Question: I follow this <URL> to clone a maven android library :
therefore , 'maven-android-sdk-deployer' must be installed before:
When i reach the 3rd step ,I try this :
'''
mvn -pl com.simpligility.android.sdk-deployer:android-19 -am install
'''
However i get the following OUTPUT:
'''
[INFO] Scanning for projects...
[INFO] ------------------------------------------------------------------------
[INFO] Reactor Build Order:
[INFO]
[INFO] Maven Android SDK Deployer
[INFO] Android Platforms
[INFO] Android Platform 4.4 API 19
[INFO]
[INFO] ------------------------------------------------------------------------
[INFO] Building Maven Android SDK Deployer 2.4.0
[INFO] ------------------------------------------------------------------------
[INFO]
[INFO] --- maven-enforcer-plugin:1.3.1:enforce (enforce-maven) @ maven-android-sdk-deployer ---
[WARNING] Rule 0: org.apache.maven.plugins.enforcer.RequireMavenVersion failed with message:
Check for Maven version >=3.1.1 failed. Upgrade your Maven installation.
[INFO] ------------------------------------------------------------------------
[INFO] Reactor Summary:
[INFO]
[INFO] Maven Android SDK Deployer ........................ FAILURE [1.073s]
[INFO] Android Platforms ................................. SKIPPED
[INFO] Android Platform 4.4 API 19 ....................... SKIPPED
[INFO] ------------------------------------------------------------------------
[INFO] BUILD FAILURE
[INFO] ------------------------------------------------------------------------
[INFO] Total time: 7.216s
[INFO] Finished at: Tue Apr 15 12:42:53 AST 2014
[INFO] Final Memory: 19M/223M
[INFO] ------------------------------------------------------------------------
[ERROR] Failed to execute goal org.apache.maven.plugins:maven-enforcer-plugin:1.3.1:enforce (enforce-maven) on project maven-android-sdk-deployer: Some Enforcer rules have failed. Look above for specific messages explaining why the rule failed. -> [Help 1]
[ERROR]
[ERROR] To see the full stack trace of the errors, re-run Maven with the -e switch.
[ERROR] Re-run Maven using the -X switch to enable full debug logging.
[ERROR]
[ERROR] For more information about the errors and possible solutions, please read the following articles:
[ERROR] [Help 1] http://cwiki.apache.org/confluence/display/MAVEN/MojoExecutionException
'''
Known that i have already added the Android SDK 'tools/', and 'platforms-tools/' folders in environment path variable.
'''
PATH=$PATH:/home/administrator/dev/adt-bundle-linux-x86_64-20140321/sdk/tools/:/home/administrator/dev/adt-bundle-linux-x86_64-20140321/sdk/platform-tools/
'''
And Also :
'''
export ANDROID_HOME=/home/administrator/dev/adt-bundle-linux-x86_64-20140321/sdk/
'''
Besdies, Android Support Library & Repository have been already installed

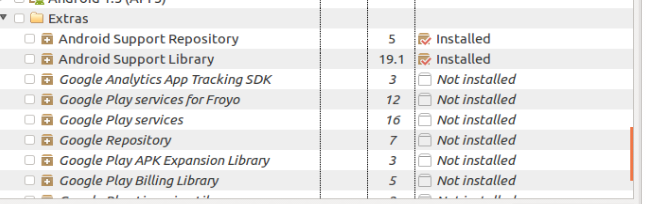
Answer: FOUND!
Maven Should be upgraded to >= 3.1.1
SEE : <URL>
'''
cd ~/Downloads
wget http://apache.mirrors.timporter.net/maven/maven-3/3.1.1/binaries/apache-maven-3.1.1-bin.tar.gz #Download Package
tar -xzvf apache-maven-3.1.1-bin.tar.gz #Extract Package
sudo mkdir -p /usr/local/apache-maven
sudo mv apache-maven-3.1.1-bin.tar.gz /usr/local/apache-maven
sudo ln -s /usr/local/apache-maven/apache-maven-3.2.1/bin/mvn /usr/bin/mvn
'''